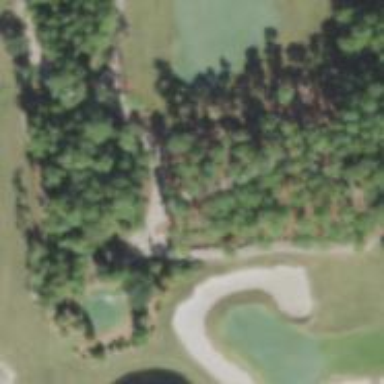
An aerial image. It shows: Service road designated as golf cart path.